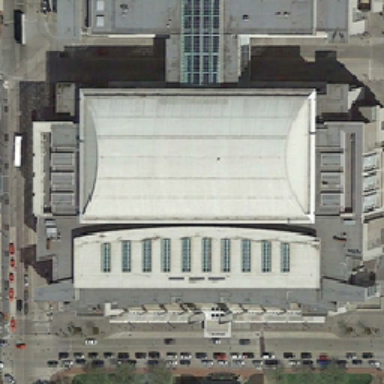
The center is full of ups and downs and excitement .